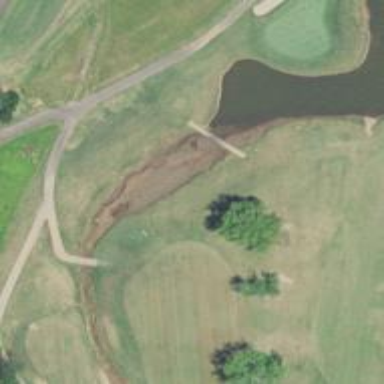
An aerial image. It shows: Path for both roads and golfers.